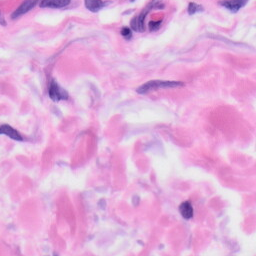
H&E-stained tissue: Skin